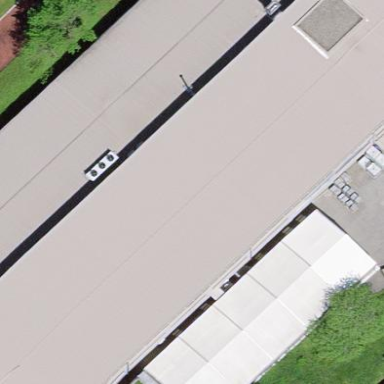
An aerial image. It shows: School building.